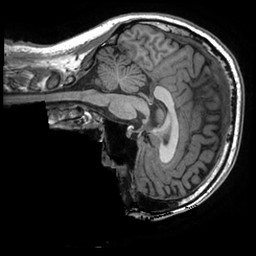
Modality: T1w
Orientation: sagittal
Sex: male
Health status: healthy
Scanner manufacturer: ge